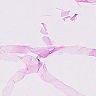
Metastatic tissue present: no